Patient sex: F
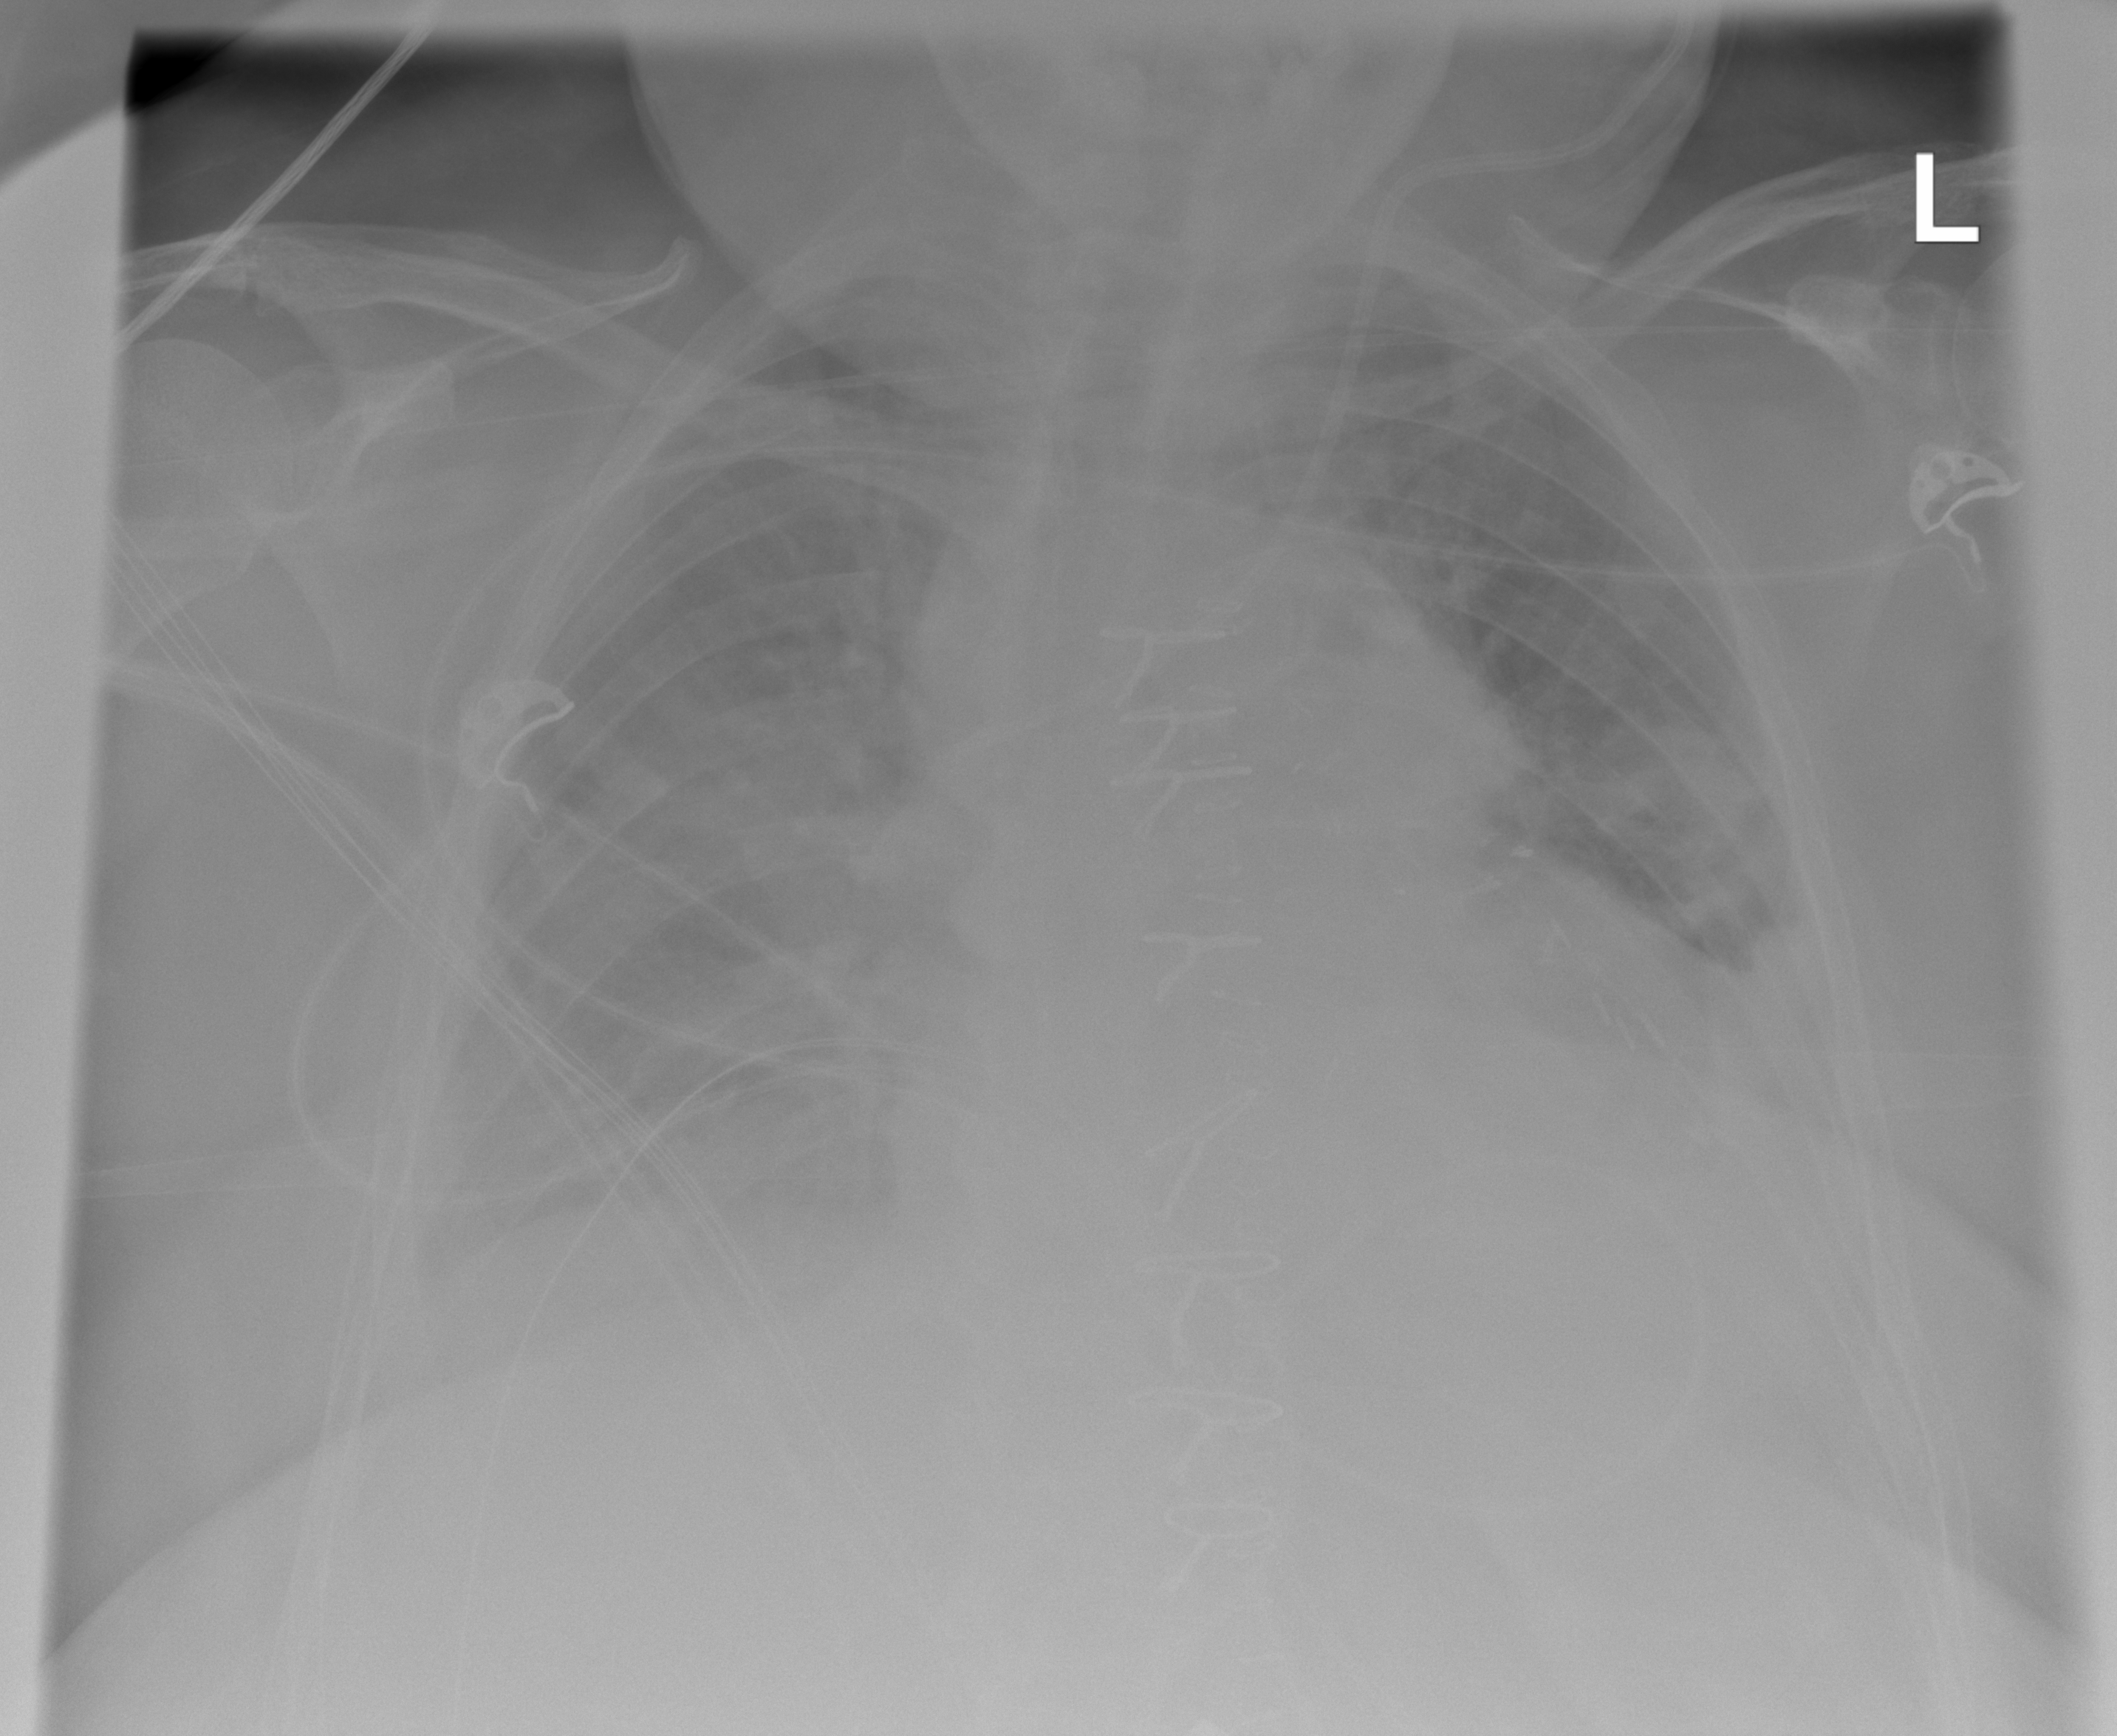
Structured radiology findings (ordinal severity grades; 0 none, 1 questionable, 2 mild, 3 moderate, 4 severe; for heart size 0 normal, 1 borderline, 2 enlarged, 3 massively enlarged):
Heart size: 1
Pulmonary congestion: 0
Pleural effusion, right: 2
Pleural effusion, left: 2
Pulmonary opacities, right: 0
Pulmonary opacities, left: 0
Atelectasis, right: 0
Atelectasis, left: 2